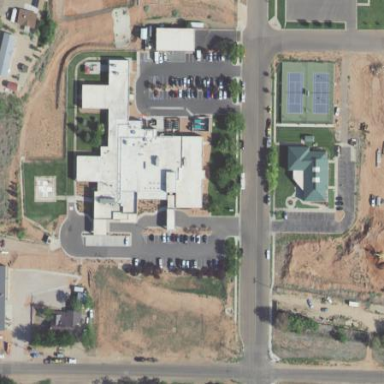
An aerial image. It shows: Hospital building.